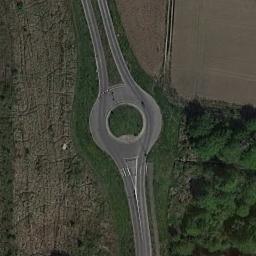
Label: roundabout